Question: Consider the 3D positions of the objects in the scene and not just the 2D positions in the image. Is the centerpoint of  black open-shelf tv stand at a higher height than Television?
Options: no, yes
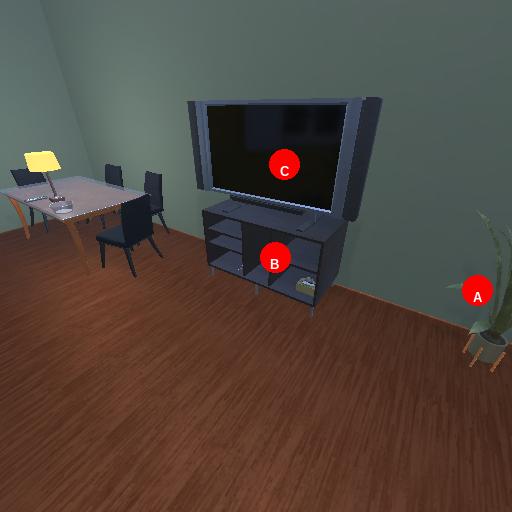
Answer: no